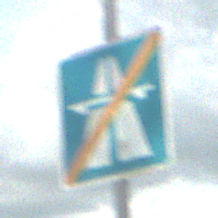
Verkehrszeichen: EndeAutbahn
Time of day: Midday
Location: Outdoor (Suburban)
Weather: PartlyCloudy
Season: Summer
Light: Natural